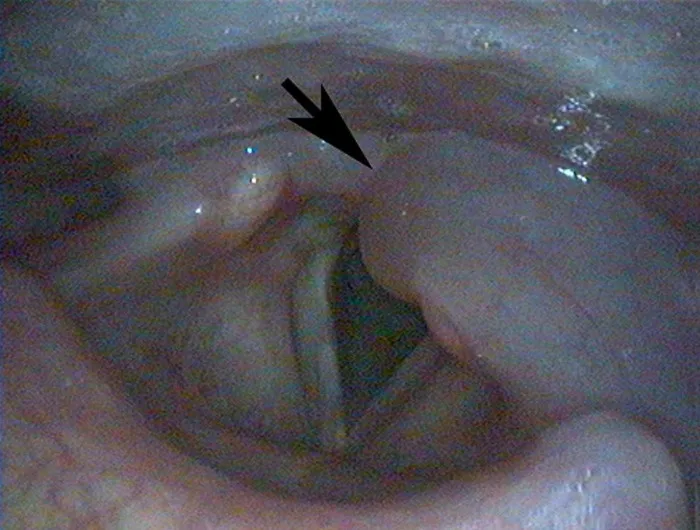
laryngoscopy showing the left cricoarytenoid joint arthritis.
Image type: endoscopy (airway_endoscopy)